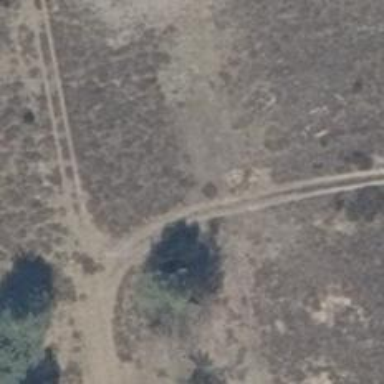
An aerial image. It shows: Track road with grade4 tracktype.